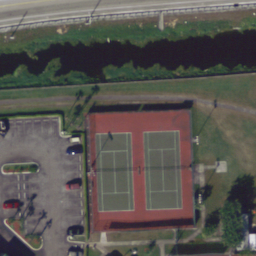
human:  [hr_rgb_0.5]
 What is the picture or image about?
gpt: tennis court